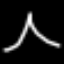
Label: The Eiffel Tower